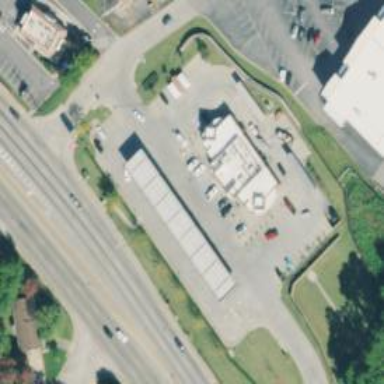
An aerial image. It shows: Fuel station with roof.